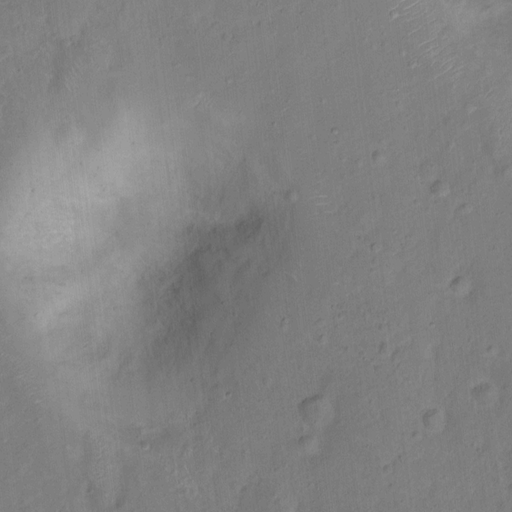
Classes present: Background